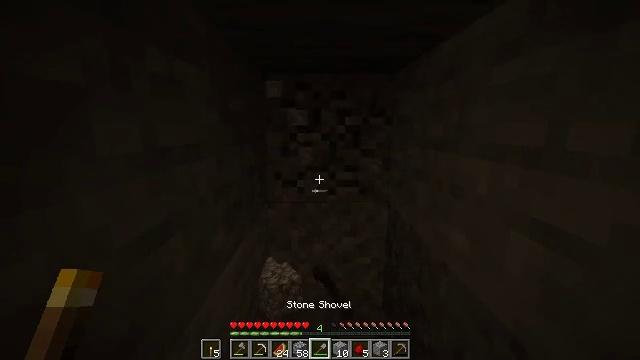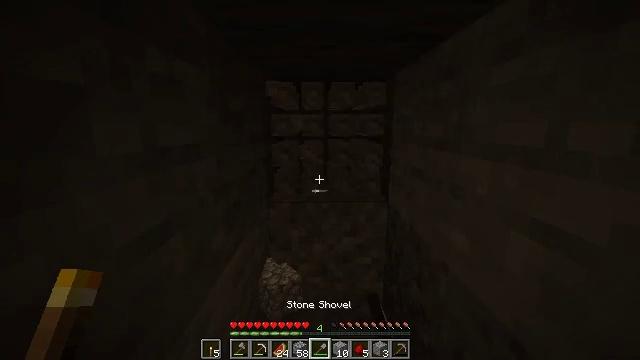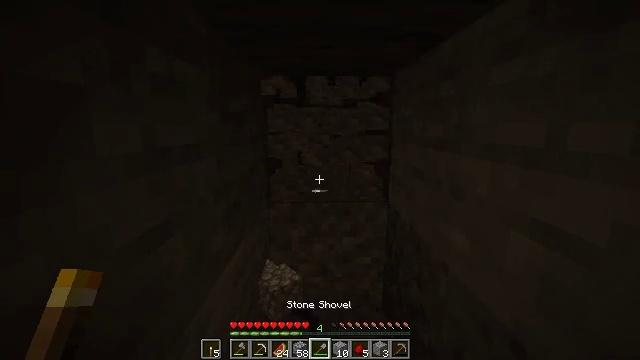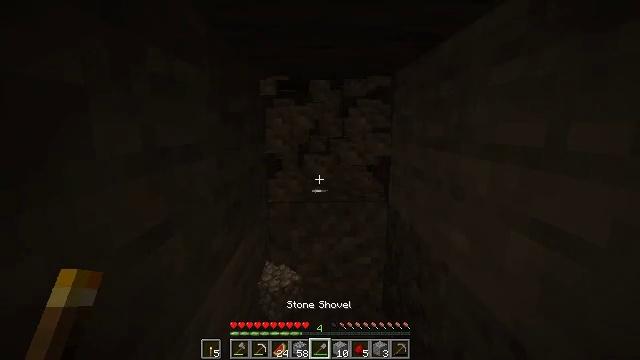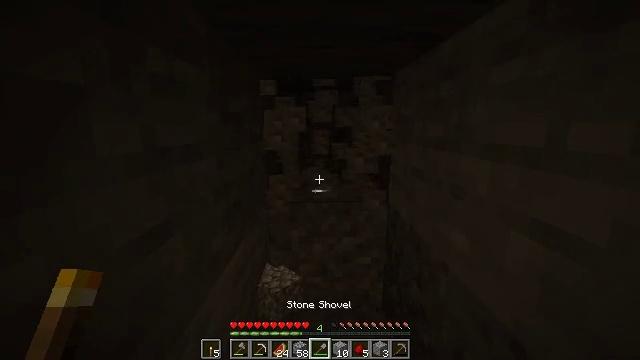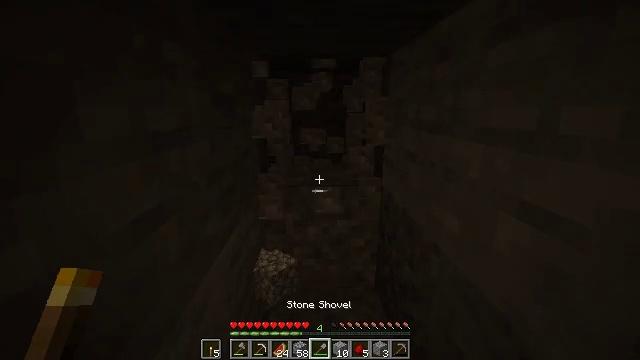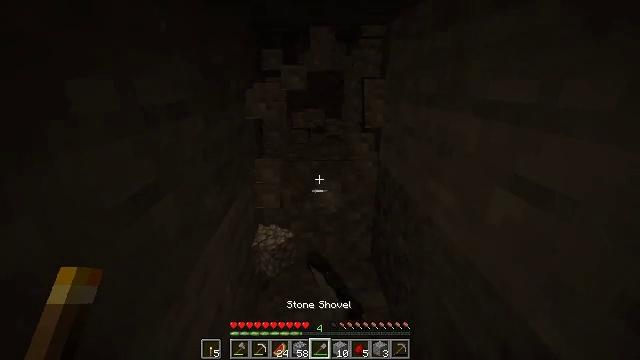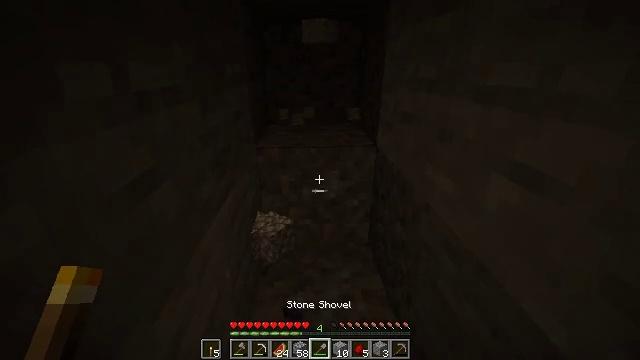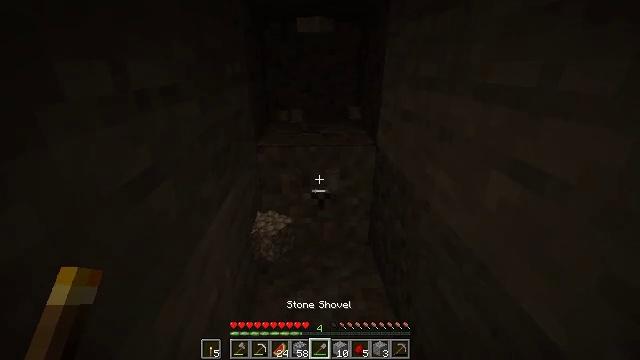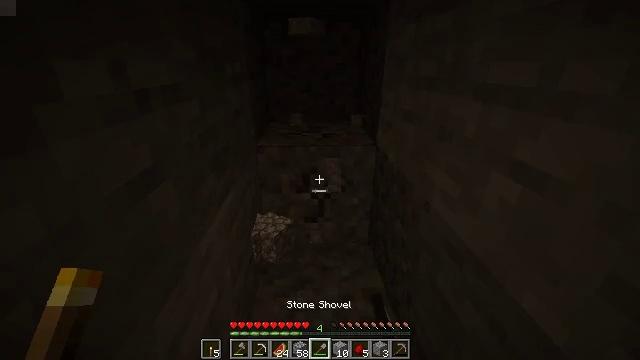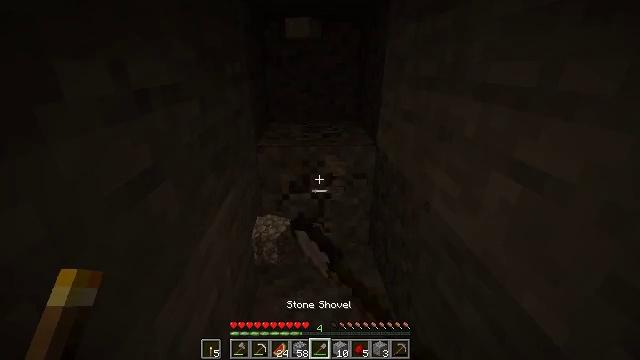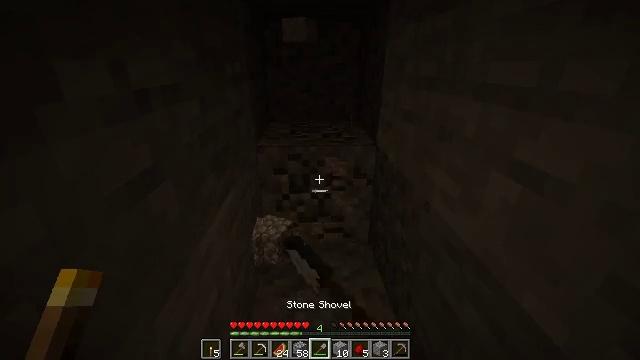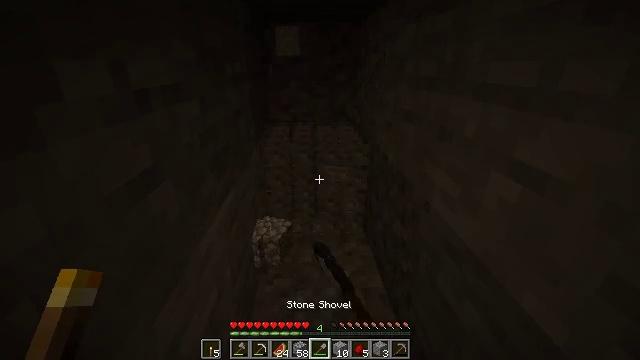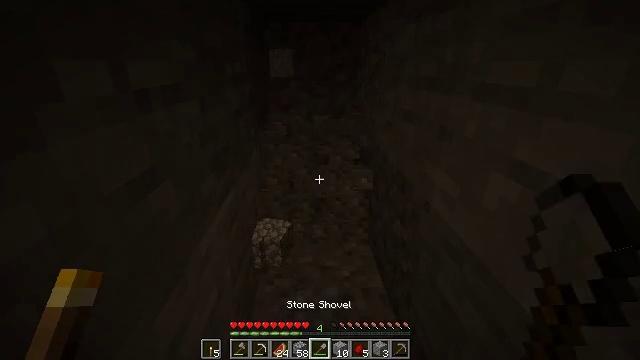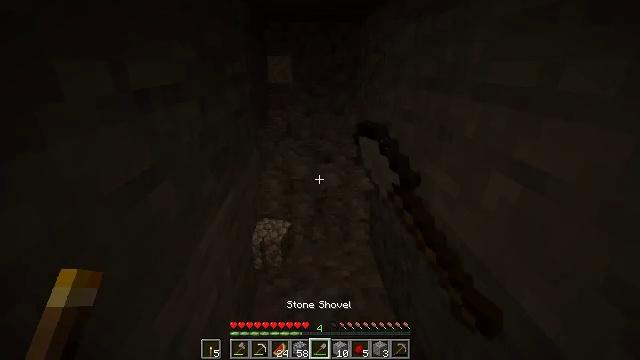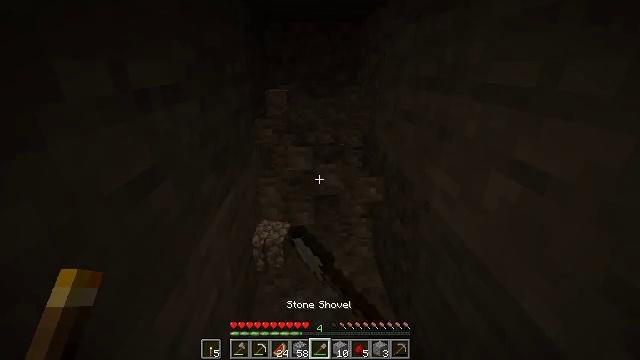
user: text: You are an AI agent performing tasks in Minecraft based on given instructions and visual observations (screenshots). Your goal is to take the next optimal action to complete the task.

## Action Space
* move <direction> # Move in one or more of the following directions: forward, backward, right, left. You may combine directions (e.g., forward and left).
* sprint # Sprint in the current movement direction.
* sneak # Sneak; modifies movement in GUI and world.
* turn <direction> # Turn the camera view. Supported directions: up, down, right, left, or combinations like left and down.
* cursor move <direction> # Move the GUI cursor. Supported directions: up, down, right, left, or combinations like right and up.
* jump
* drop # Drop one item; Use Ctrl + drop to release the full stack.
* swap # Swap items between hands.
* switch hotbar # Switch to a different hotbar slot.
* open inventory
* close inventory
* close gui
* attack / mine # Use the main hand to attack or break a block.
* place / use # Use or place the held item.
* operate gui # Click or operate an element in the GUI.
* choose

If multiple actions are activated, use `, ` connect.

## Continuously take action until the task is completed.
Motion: motion action
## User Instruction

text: Gather gravel by digging.
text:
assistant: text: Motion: attack / mine
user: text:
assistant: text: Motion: attack / mine
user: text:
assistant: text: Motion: attack / mine
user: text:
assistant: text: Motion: attack / mine
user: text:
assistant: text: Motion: turn right and down, attack / mine
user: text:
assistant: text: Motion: turn down, attack / mine
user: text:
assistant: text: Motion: turn down, attack / mine
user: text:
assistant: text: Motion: attack / mine
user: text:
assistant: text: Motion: attack / mine
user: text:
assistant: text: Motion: attack / mine
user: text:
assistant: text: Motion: attack / mine
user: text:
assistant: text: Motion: attack / mine
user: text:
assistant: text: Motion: attack / mine
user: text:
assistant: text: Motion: attack / mine
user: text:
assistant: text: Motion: attack / mine
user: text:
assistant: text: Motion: move forward, turn left and up, attack / mine
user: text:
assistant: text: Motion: move forward, turn left and up, attack / mine
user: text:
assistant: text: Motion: move forward, turn left and up, attack / mine
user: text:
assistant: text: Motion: move forward, turn up, attack / mine
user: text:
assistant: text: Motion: attack / mine
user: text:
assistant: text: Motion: attack / mine
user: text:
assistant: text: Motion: attack / mine
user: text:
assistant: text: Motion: attack / mine
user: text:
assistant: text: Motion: attack / mine
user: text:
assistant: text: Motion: attack / mine
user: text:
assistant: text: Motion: attack / mine
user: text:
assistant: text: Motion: turn down, attack / mine
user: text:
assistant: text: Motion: turn right and down, attack / mine
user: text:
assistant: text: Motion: turn right and down, attack / mine
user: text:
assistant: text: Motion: attack / mine